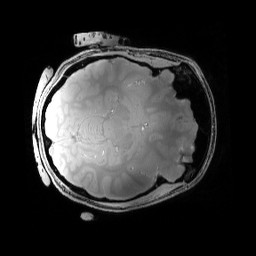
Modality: PDw
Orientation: axial
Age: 23
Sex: female
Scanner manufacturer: siemens
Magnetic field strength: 6.98 T
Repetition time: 1.38 s
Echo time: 0.00242 s